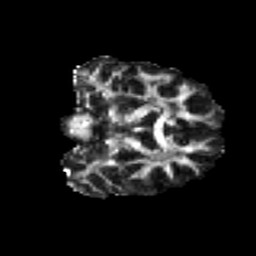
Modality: FA
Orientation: coronal
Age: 21
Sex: female
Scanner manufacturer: ge
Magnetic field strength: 3 T
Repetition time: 7.8 s
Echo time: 0.0612 s